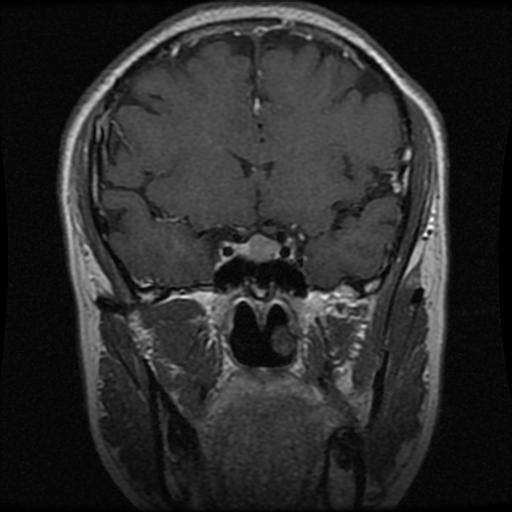
Label: pituitary